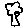
Label: tree